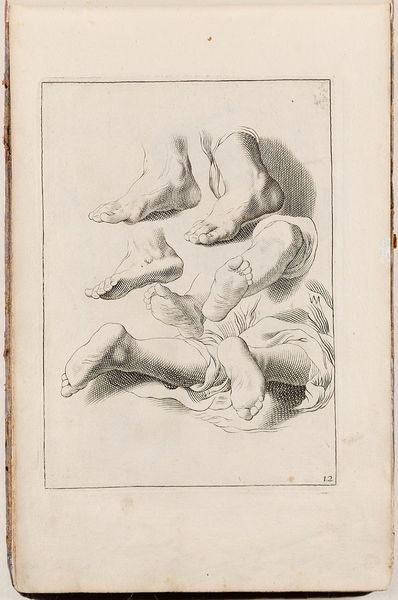
Titel: Fuß- und Beinstudien, Blatt 12 aus der Folge 'Fondamenten der Teecken-Konst aerdigh geinverteert door Abraham Bloemaert'
Künstler: Abraham Bloemaert
Standort: Hamburg
Institution: Museum für Kunst und Gewerbe Hamburg
Schlagwörter: akt, schatten, schwarz, skizze, zeichnung, kleidung, busch, figur, beine, bein, füße, papier, studie, grafik, graphik, knöchel, wade, zehen, fotografie, photographie, druckgraphik, druckgrafik, stich, seite, bleistift, kupferstich, ferse, teile, anatomiestudie, span, gerippt, figurenstudie, zeichenkunst, reproduktionen, 12, druckerzeugnisse, körper, fuß, körperteile, körpers, ornamentstich, vorlageblätter, beinstudie, fußstudie